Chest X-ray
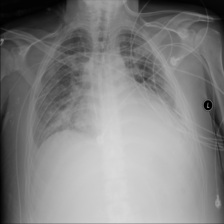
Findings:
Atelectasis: negative
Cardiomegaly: negative
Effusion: positive
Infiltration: positive
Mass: negative
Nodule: negative
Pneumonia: negative
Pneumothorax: negative
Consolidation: negative
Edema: negative
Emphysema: negative
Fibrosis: negative
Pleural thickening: negative
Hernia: negative